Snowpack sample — Buffalo Mountain, Silverthorne, Colorado, USA (1/25/25, 10:11 AM MST)
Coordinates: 39.6222, -106.1139
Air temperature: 22 °F
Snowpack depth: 110 cm
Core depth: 30 cm
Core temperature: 42.8 °F
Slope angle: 12°, slope face: 102°
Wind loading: high
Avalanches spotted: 0
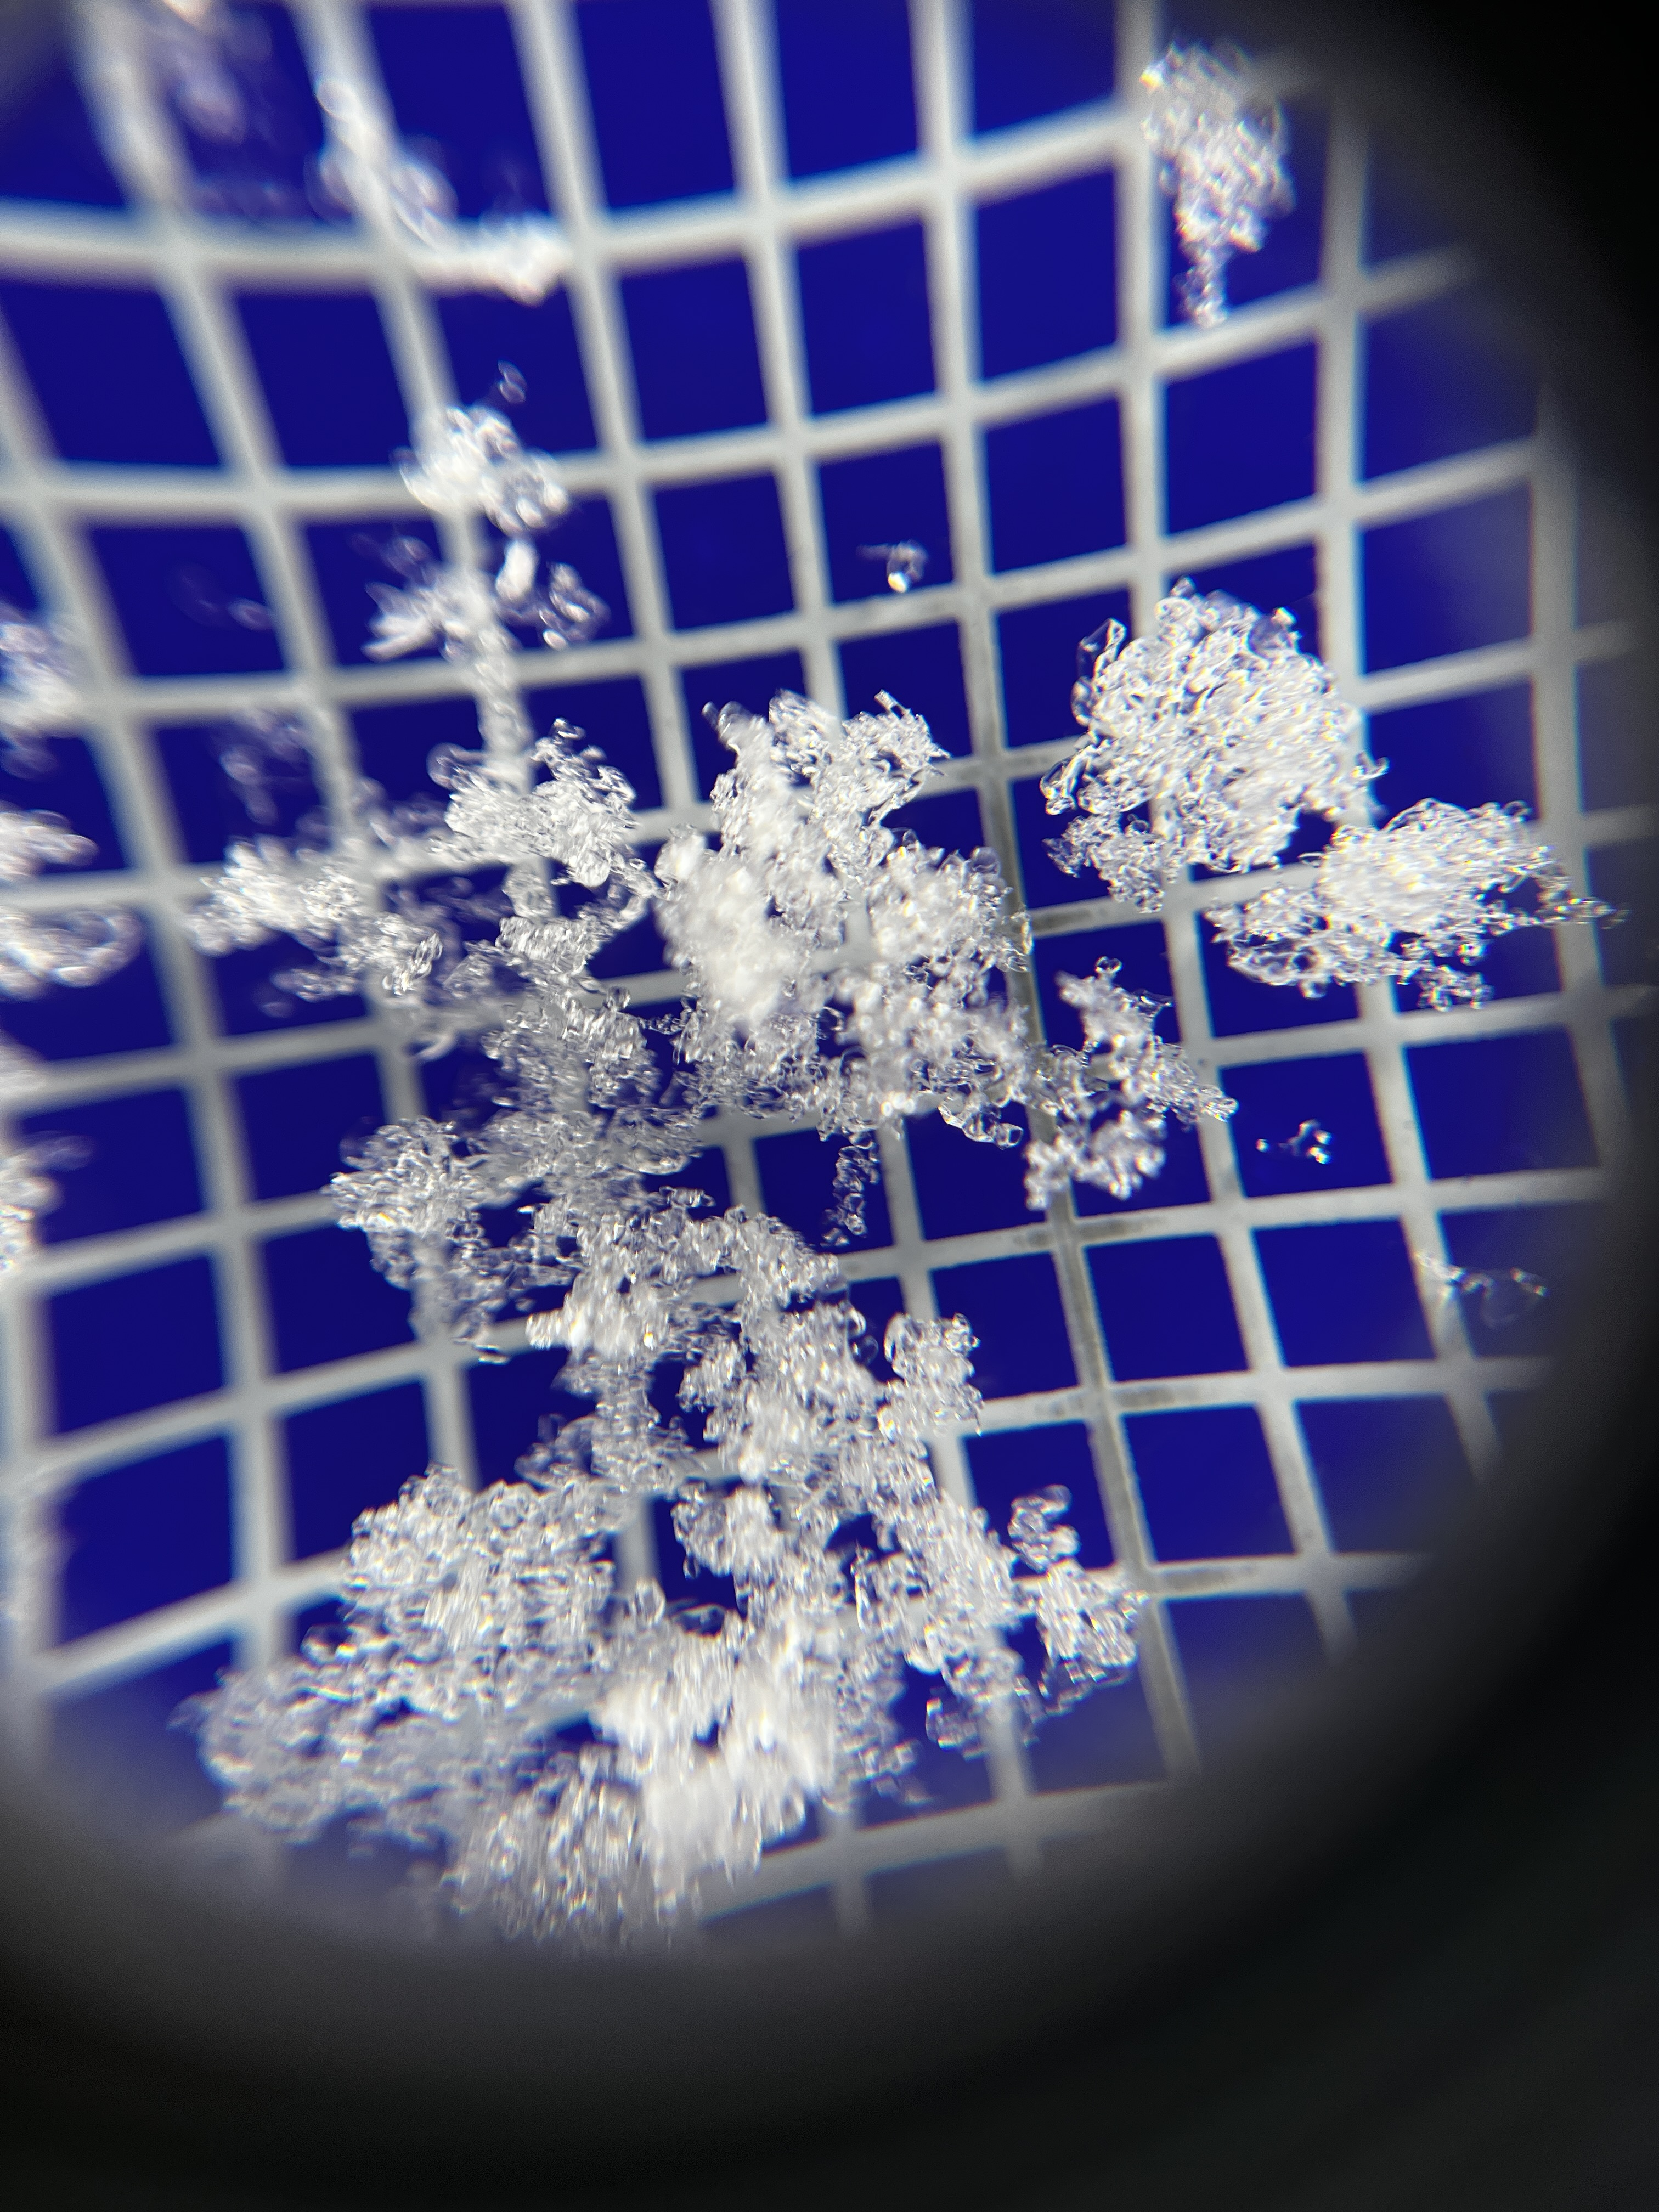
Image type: magnified_profile
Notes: No avalanches nearby, collected on the outskirts of a fire break 15 meters from the treeline, on way to Buffalo and Red Mountain